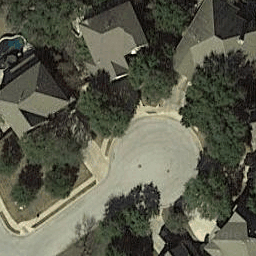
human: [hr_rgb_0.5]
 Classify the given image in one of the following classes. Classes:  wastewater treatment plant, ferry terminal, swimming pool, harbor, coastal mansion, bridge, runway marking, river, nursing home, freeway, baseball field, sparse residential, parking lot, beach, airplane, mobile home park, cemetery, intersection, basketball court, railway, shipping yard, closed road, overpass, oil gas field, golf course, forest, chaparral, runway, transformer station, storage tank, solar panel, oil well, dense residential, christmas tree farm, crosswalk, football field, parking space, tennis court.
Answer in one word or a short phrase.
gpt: closed road